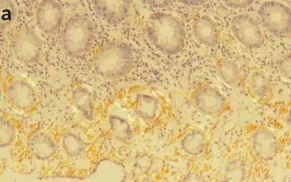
(a): Congo red stain of colon mucosa showing periglandular amyloid deposits.
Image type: pathology (congo_red)